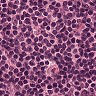
Metastatic tissue present: no